Field crop: tomato
Growth stage: 1
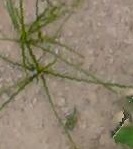
Species: cyperus